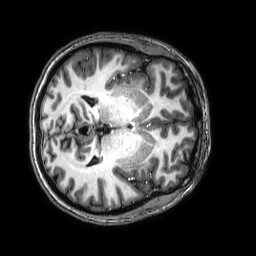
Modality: T1w
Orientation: axial
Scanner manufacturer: philips
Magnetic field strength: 3 T
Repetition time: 0.008 s
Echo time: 0.003569 s